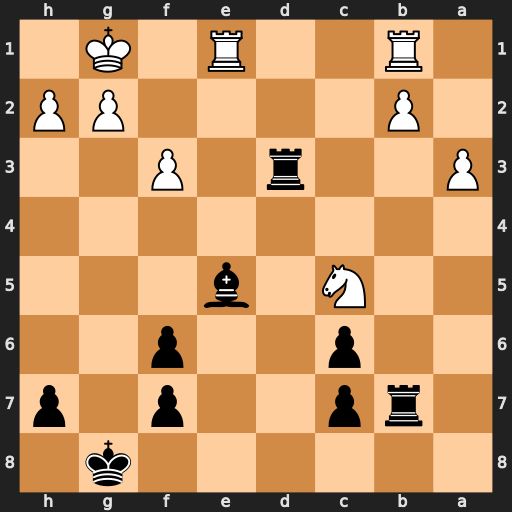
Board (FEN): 6k1/1rp2p1p/2p2p2/2N1b3/8/P2r1P2/1P4PP/1R2R1K1
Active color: b
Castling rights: -
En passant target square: -
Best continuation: Bd4+ Kf1 Bxc5